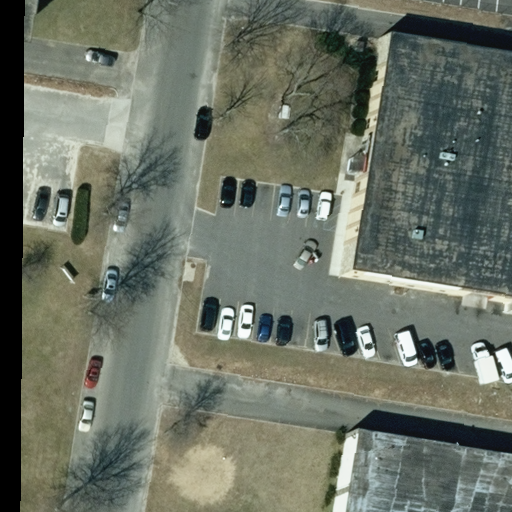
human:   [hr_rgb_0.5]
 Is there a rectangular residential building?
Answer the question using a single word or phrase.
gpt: no

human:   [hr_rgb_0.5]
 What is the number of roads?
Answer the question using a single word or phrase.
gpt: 2

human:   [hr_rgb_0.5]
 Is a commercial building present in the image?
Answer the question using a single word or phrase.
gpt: yes

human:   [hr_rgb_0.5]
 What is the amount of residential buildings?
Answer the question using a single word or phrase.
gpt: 0

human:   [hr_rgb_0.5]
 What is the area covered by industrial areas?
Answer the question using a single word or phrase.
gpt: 10623m2

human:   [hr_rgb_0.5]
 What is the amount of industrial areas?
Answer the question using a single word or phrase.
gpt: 1

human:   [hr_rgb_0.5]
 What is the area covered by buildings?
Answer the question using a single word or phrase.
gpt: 1918m2

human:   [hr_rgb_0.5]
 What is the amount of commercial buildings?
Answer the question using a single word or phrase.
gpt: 1

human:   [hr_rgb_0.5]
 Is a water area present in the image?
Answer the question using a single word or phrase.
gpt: no

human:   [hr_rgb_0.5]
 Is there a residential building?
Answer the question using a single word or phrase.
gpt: no

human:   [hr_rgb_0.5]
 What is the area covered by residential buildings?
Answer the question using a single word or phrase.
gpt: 0m2

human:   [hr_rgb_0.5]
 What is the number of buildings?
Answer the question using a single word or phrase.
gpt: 3

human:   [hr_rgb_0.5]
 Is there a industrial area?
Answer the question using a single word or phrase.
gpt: yes

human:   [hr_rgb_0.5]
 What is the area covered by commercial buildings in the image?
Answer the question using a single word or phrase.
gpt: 406m2

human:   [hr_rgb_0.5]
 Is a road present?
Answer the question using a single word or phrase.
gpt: yes

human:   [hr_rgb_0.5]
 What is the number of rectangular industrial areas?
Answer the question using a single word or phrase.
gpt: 1

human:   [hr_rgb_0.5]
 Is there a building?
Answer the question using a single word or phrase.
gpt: yes

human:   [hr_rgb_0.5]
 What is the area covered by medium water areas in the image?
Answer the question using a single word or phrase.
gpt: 0m2

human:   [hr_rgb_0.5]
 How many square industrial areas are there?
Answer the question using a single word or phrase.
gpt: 0

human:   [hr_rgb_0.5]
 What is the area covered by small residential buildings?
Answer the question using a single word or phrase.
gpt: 0m2

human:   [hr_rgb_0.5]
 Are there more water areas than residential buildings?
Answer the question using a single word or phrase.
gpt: no

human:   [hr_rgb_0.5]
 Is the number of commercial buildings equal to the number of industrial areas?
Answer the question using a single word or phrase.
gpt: yes

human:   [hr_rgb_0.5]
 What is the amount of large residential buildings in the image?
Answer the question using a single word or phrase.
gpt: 0

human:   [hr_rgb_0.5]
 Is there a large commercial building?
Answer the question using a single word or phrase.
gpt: no

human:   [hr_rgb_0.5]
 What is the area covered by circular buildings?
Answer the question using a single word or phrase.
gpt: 0m2

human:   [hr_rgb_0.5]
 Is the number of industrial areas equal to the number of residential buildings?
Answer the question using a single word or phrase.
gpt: no

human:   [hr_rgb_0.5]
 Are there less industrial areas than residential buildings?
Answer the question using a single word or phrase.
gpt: no

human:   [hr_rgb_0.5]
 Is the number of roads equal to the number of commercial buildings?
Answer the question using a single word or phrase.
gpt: no

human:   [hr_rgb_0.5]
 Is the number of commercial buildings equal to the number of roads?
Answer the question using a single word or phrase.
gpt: no

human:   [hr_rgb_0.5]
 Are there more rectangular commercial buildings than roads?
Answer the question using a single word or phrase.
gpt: no

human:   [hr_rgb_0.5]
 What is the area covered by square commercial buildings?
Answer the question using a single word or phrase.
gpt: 0m2

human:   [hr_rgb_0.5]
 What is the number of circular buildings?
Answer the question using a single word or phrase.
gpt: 0

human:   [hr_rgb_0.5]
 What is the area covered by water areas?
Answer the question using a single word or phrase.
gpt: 0m2

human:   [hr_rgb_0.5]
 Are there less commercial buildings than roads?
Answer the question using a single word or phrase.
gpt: yes

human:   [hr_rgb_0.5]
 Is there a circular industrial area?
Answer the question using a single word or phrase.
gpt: no

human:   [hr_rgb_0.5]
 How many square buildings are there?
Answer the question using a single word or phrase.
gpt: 0

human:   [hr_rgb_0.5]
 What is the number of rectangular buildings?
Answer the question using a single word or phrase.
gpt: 3

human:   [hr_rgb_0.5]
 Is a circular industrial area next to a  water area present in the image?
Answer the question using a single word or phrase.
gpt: no

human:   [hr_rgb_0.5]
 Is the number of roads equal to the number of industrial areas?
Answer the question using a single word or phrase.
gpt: no

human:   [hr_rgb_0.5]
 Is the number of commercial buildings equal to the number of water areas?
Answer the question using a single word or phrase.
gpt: no

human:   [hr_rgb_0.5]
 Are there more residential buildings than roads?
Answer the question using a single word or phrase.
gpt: no

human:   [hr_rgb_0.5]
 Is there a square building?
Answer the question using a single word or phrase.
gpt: no

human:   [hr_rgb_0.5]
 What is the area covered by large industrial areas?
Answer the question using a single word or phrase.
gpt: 10623m2

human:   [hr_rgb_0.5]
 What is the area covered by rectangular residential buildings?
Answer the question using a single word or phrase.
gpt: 0m2

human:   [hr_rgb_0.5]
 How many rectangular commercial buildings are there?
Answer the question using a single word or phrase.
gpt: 1

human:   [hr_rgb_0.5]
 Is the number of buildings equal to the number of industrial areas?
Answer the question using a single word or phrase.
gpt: no

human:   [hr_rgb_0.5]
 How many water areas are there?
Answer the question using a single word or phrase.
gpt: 0

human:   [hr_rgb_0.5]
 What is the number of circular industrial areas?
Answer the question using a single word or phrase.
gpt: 0

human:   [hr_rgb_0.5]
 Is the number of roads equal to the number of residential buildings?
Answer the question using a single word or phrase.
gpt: no

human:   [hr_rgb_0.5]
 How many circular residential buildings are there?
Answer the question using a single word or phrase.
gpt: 0

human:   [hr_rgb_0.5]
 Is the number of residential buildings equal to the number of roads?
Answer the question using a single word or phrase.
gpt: no

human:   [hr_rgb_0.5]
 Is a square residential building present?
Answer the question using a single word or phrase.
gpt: no

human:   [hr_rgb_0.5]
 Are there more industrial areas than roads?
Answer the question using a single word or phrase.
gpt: no

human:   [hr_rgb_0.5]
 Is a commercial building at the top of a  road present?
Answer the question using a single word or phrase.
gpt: yes

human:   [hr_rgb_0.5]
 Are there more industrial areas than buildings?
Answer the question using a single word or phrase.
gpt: no

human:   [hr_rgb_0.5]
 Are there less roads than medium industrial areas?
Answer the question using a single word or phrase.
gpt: no

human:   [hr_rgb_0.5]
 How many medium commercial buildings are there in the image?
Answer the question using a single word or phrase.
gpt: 1

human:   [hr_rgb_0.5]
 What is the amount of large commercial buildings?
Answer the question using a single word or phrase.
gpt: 0

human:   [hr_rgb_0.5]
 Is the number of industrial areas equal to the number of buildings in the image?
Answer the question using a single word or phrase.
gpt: no

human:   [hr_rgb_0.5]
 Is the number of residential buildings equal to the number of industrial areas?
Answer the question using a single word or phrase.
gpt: no

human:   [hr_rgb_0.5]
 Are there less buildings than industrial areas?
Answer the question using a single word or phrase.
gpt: no

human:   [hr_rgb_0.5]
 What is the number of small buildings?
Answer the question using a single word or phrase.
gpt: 1

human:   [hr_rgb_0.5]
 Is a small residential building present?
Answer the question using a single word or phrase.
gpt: no

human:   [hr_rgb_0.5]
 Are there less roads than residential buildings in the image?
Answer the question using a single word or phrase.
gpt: no